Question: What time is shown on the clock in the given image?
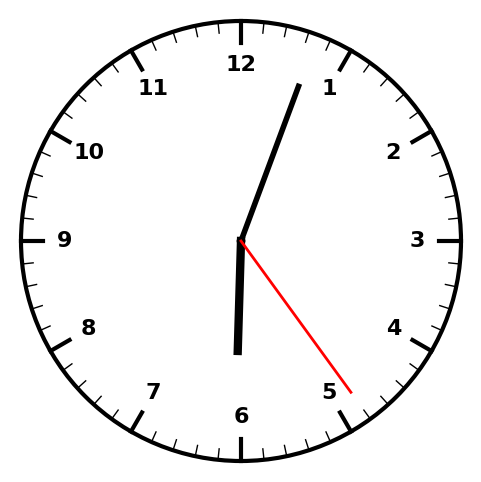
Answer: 06:03:24